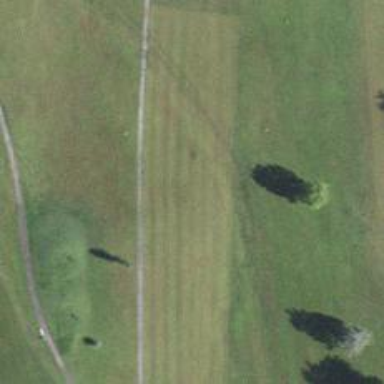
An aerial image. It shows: Golf hole.